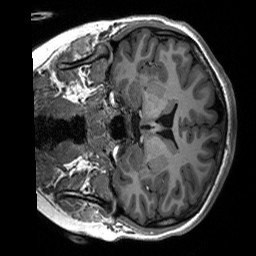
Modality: T1w
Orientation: coronal
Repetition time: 8 s
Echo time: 0.066 s